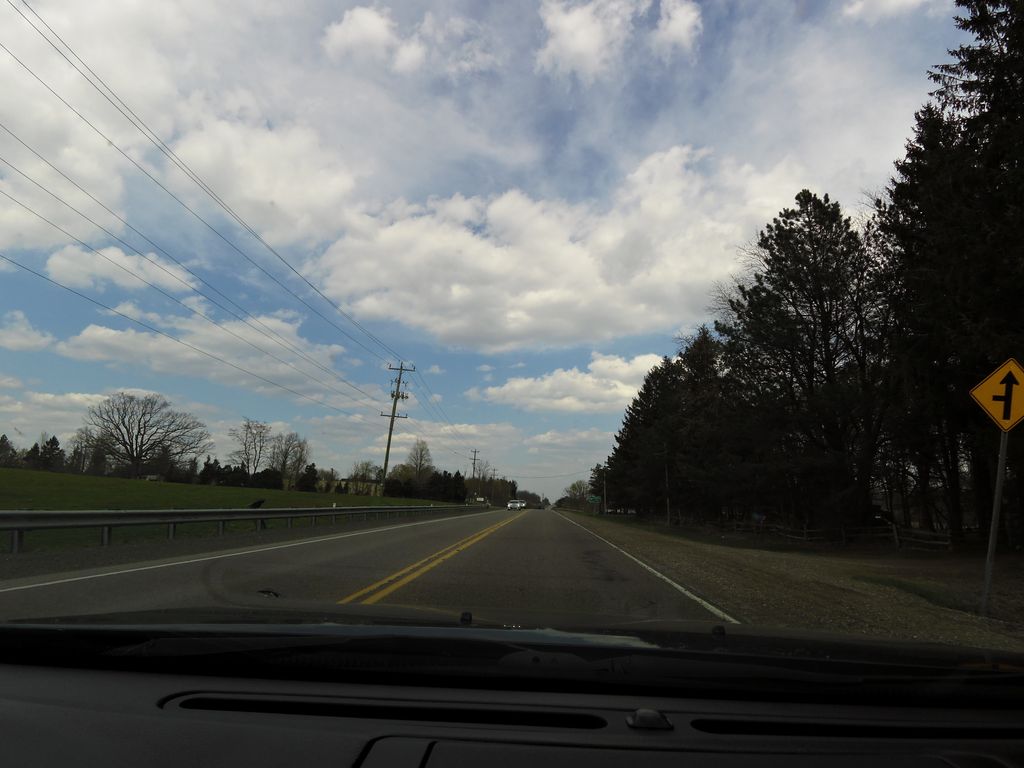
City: hamilton